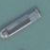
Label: Sand_carrier